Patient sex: F
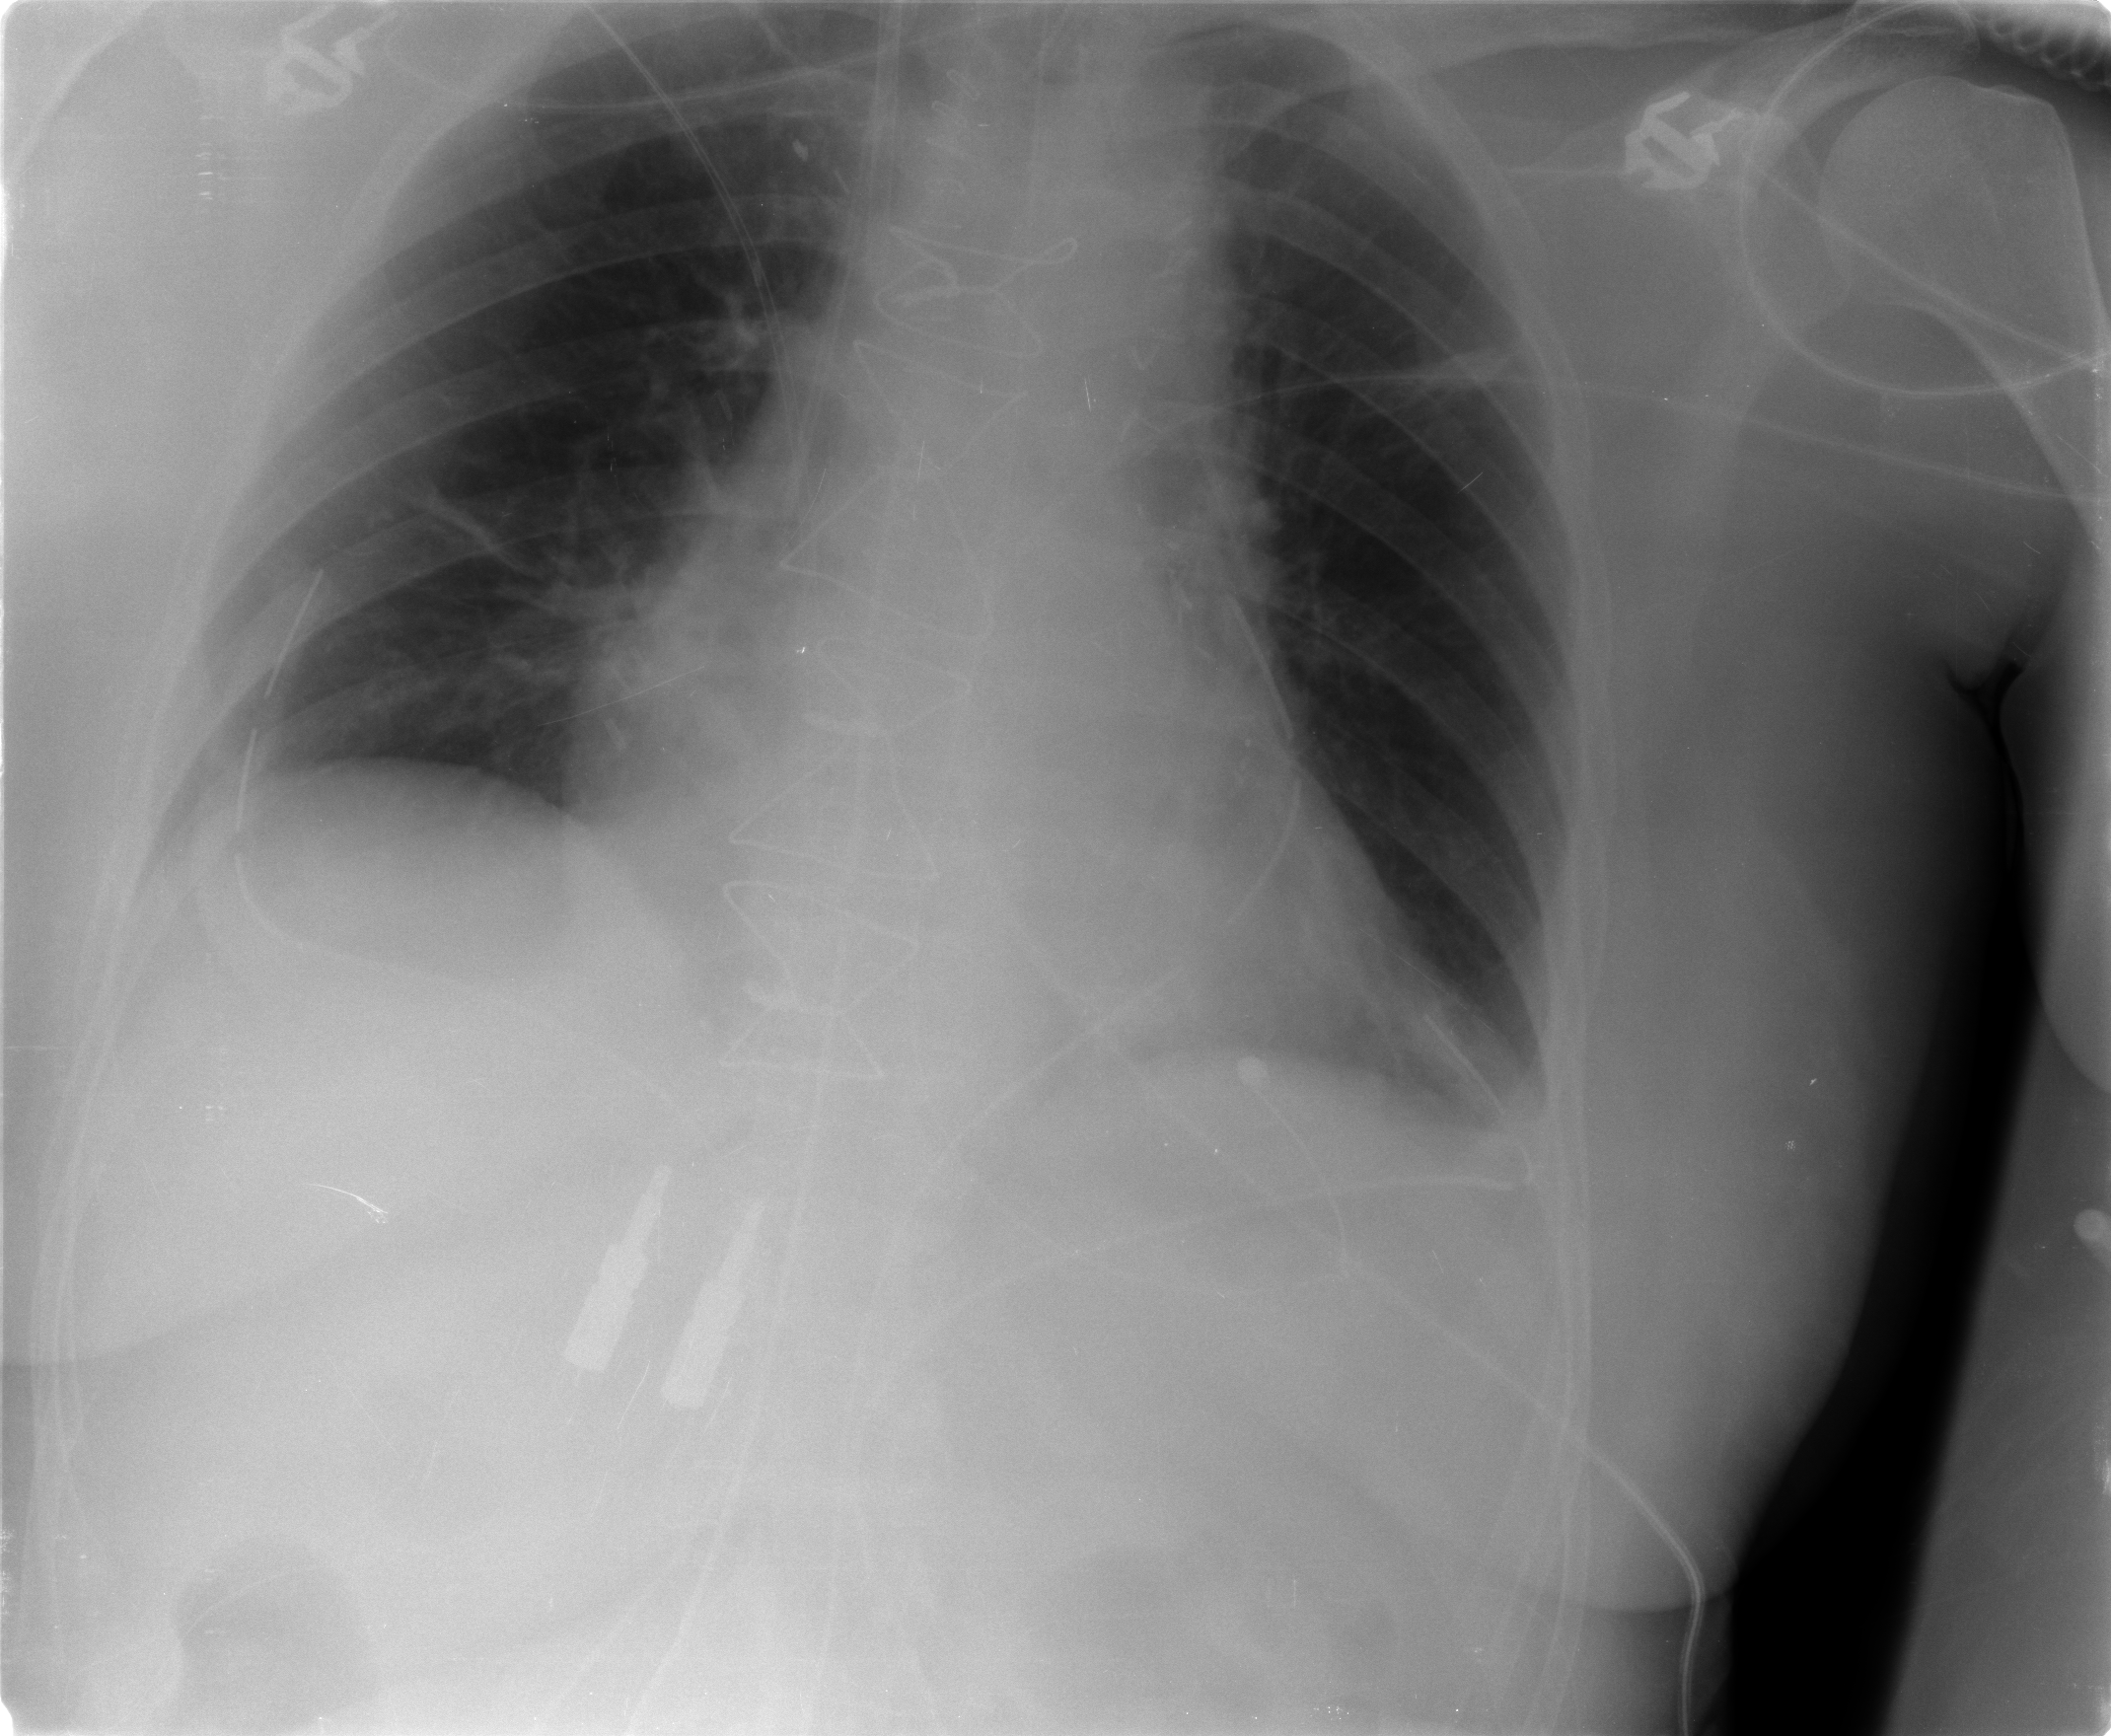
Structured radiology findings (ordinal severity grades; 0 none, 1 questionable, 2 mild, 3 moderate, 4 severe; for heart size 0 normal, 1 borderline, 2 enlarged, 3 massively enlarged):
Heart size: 1
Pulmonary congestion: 0
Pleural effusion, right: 0
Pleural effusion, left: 0
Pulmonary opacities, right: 0
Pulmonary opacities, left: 0
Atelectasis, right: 2
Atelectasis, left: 2